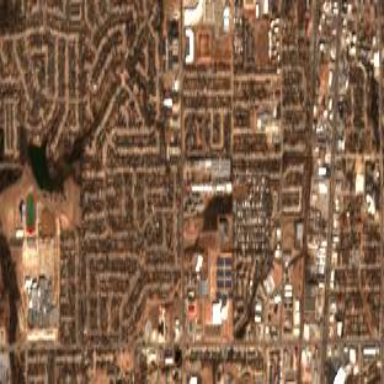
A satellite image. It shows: Residential area composed of single-family homes.